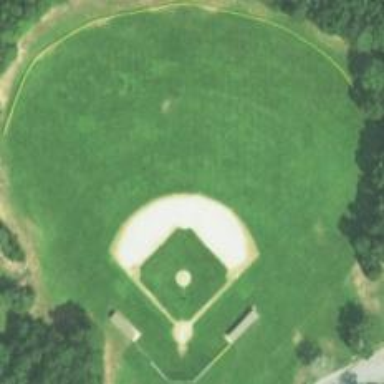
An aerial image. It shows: Baseball pitch for leisure land.